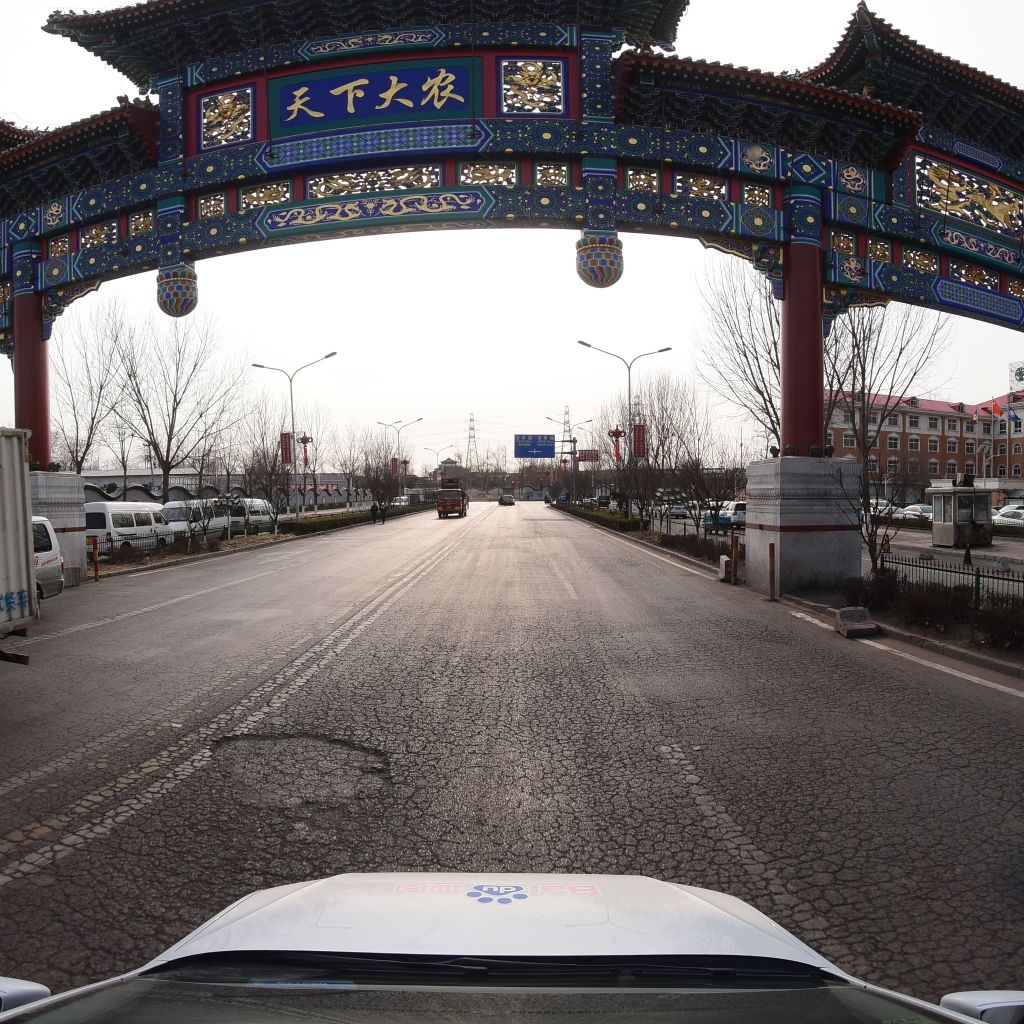
Region: Fengtai
Road damage annotations: pothole, alligator crack